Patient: sex F, age 66
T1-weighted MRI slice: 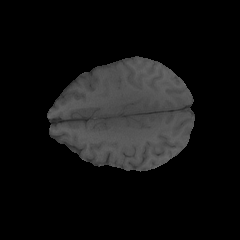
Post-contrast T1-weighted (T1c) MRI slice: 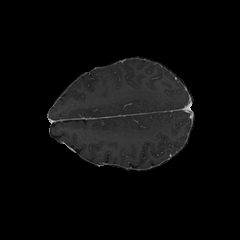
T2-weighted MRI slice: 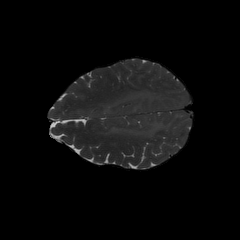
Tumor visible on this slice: yes
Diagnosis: Astrocytoma, IDH-wildtype
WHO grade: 2